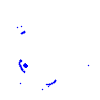
Particle: kaon